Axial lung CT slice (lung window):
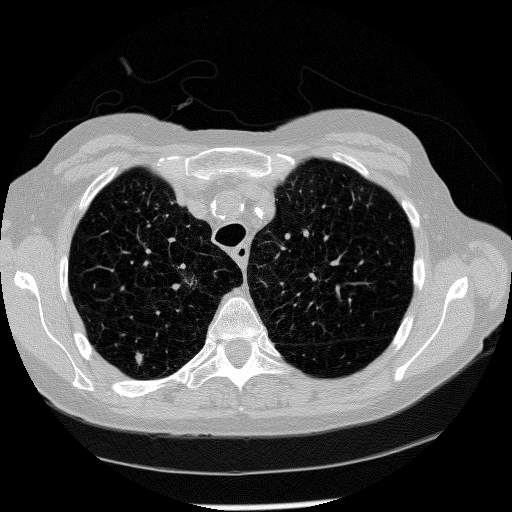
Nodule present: yes
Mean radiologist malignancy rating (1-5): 3.25